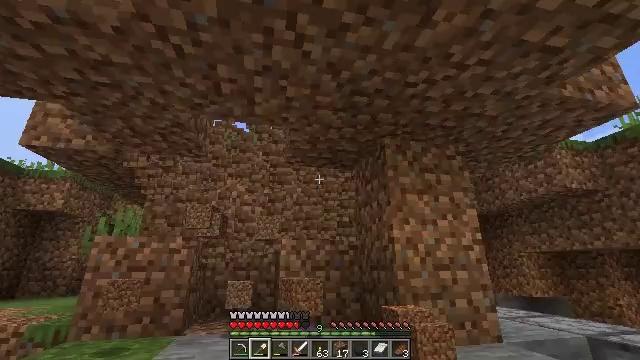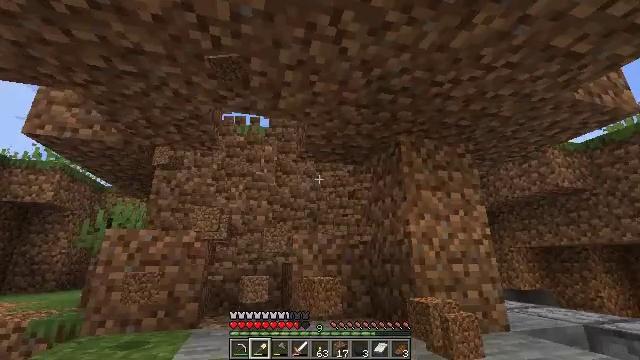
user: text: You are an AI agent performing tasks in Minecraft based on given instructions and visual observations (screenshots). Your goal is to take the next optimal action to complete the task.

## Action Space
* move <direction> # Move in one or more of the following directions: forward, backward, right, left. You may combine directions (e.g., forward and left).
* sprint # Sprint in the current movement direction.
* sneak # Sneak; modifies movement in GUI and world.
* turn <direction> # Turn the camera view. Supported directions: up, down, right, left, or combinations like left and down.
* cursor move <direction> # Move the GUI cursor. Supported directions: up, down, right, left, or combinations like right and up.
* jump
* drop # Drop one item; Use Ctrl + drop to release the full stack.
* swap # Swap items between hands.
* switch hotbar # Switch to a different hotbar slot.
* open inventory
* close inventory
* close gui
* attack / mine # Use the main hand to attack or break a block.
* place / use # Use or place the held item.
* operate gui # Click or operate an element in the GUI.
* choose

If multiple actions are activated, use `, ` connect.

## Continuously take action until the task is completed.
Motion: motion action
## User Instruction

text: Break the grass block.
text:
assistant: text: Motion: move left, turn right, attack / mine
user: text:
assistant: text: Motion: attack / mine